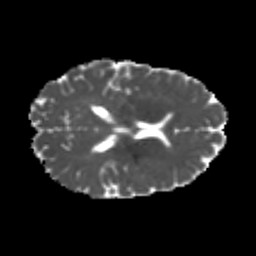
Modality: MD
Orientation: axial
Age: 23
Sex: female
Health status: healthy
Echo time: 0.074 s